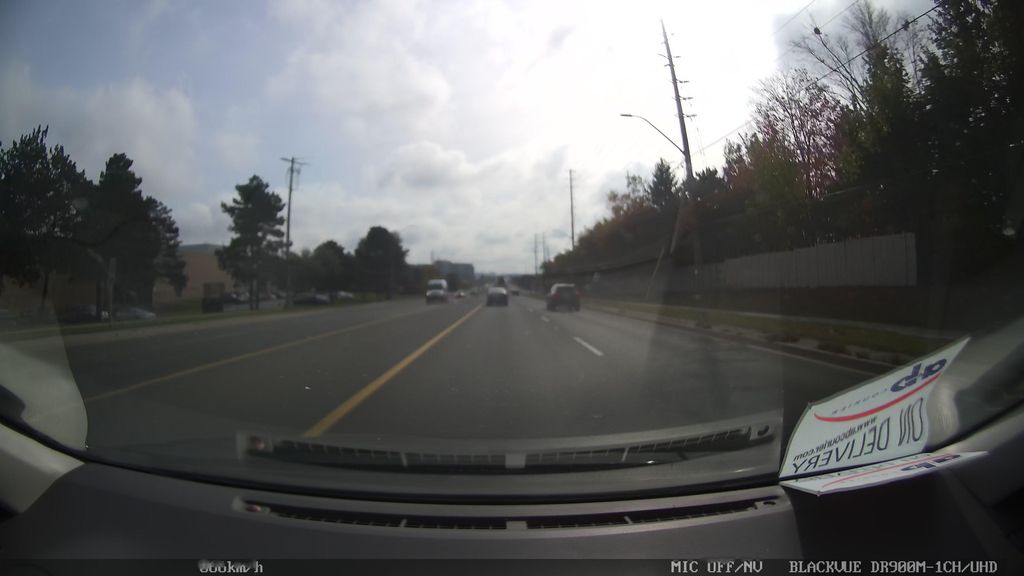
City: toronto